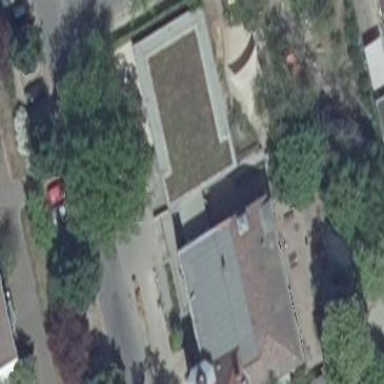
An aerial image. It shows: Kindergarten.